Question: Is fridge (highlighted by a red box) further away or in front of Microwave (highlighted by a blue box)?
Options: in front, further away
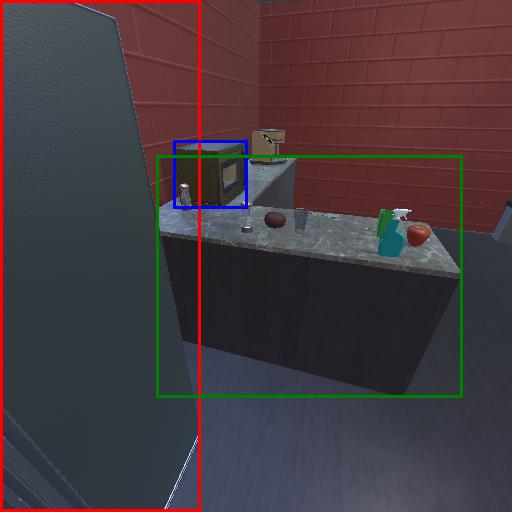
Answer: in front